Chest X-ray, PA view. Patient: 52 years old, sex M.
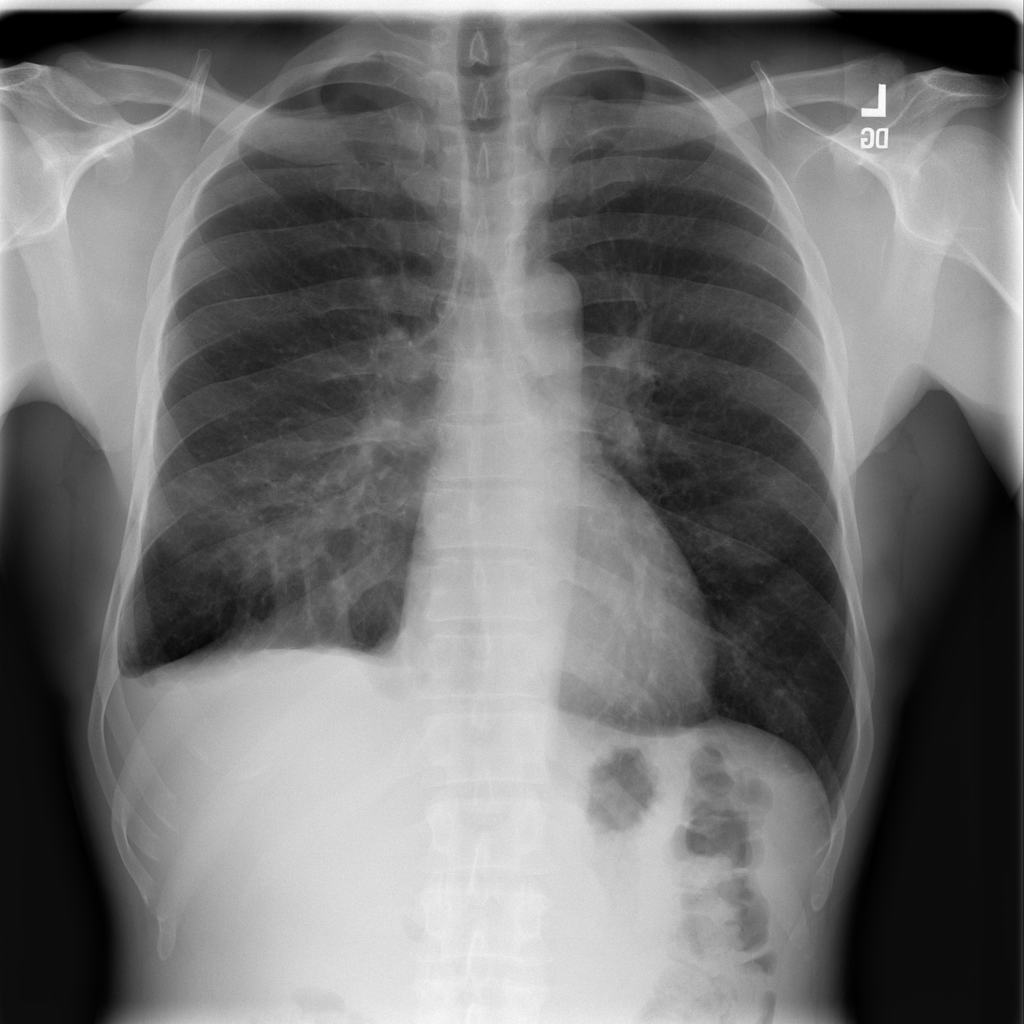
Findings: Effusion, Fibrosis